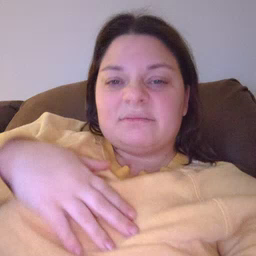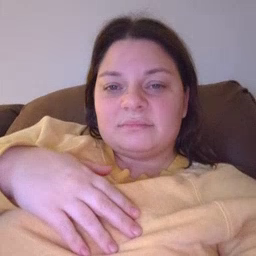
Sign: listen